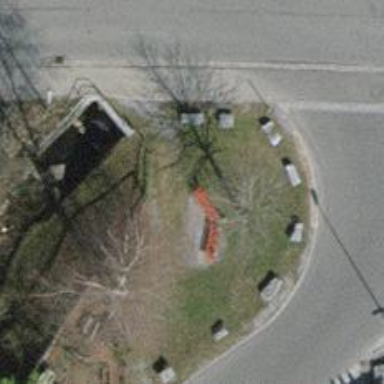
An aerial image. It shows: Red bench.